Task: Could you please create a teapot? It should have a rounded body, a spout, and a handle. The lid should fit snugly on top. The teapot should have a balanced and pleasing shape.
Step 22:
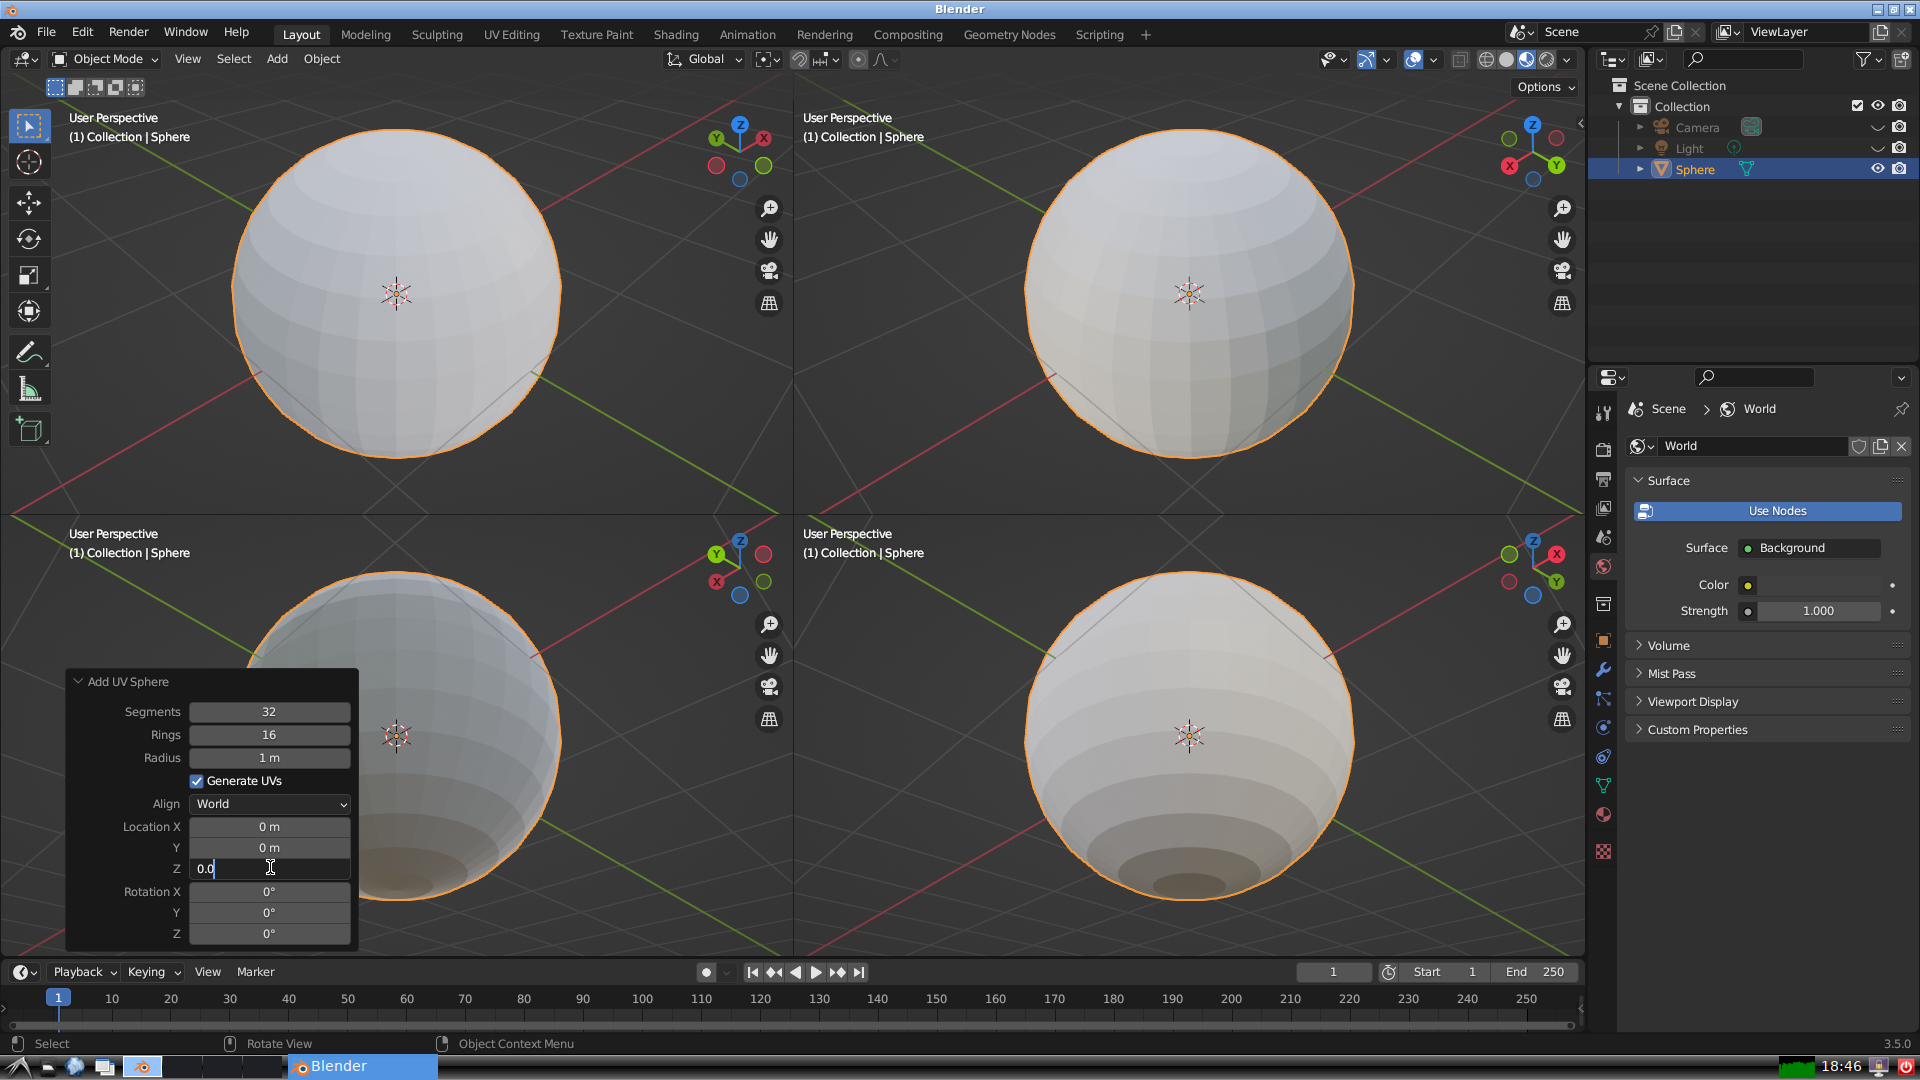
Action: {"key_press": ['Return']}